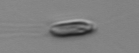
Label: Chrysochromulina